Question: I am trying to store the user contacts on Parse.com dashboard. I run my project again & again to store contacts.
But everytime I see different number of contacts stored, some of the contacts(data ie friend & phone no) have been lost.
I am using all this code:
'''
public class MainActivity extends Activity {
ParseObject testObject;
EditText et;
@Override
protected void onCreate(Bundle savedInstanceState) {
super.onCreate(savedInstanceState);
setContentView(R.layout.activity_main);
Parse.initialize(this, "2dSVesLx7lUKxhSb7B4bSmAOlIVAWONM8sIQTtZb", "CkikNpzXV2eR0QugHnZCQoQjbh6IDgHrESG0KIBS");
et = (EditText)findViewById(R.id.editText1);
et.setOnEditorActionListener(new OnEditorActionListener() {
@Override
public boolean onEditorAction(TextView v, int actionId, KeyEvent event) {
boolean handled = false;
if (actionId == EditorInfo.IME_ACTION_DONE) {
// TODO do something
handled = true;
testObject = new ParseObject("India"+et.getText().toString());
readDistinctContacts("India"+et.getText().toString());
// readContacts();
}
return handled;
}
});
}
public void readDistinctContacts(String s) {
ContentResolver cr = getContentResolver();
Cursor cur = cr.query(ContactsContract.Contacts.CONTENT_URI, null, null, null, null);
ArrayList<ParseObject> contacts = new ArrayList<ParseObject>();
ArrayList<String> list = new ArrayList<String>();
if (cur.getCount() > 0) {
while (cur.moveToNext()) {
String id = cur.getString(cur.getColumnIndex(ContactsContract.Contacts._ID));
String name = cur.getString(cur.getColumnIndex(ContactsContract.Contacts.DISPLAY_NAME));
if (Integer.parseInt(cur.getString(cur.getColumnIndex(ContactsContract.Contacts.HAS_PHONE_NUMBER))) == 1) {
System.out.println(name);
ParseObject testObject = new ParseObject(s);
testObject.put("names", name);
// get the phone number
Cursor pCur = cr.query(ContactsContract.CommonDataKinds.Phone.CONTENT_URI, null, ContactsContract.CommonDataKinds.Phone.CONTACT_ID + " = ?", new String[] { id }, null);
while (pCur.moveToNext()) {
String phone = pCur.getString(pCur.getColumnIndex(ContactsContract.CommonDataKinds.Phone.NUMBER));
System.out.println(phone);
testObject.put("phonenumber", phone);
if(!list.contains(phone)) {
contacts.add(testObject);
}
list.add(phone);
}
pCur.close();
testObject.saveInBackground();
}
}
}
cur.close();
}
public void readContacts(){
ContentResolver cr = getContentResolver();
Cursor cur = cr.query(ContactsContract.Contacts.CONTENT_URI,null, null, null, null);
if (cur.getCount() > 0) {
while (cur.moveToNext()) {
String id = cur.getString(cur.getColumnIndex(ContactsContract.Contacts._ID));
String name = cur.getString(cur.getColumnIndex(ContactsContract.Contacts.DISPLAY_NAME));
if (Integer.parseInt(cur.getString(cur.getColumnIndex(ContactsContract.Contacts.HAS_PHONE_NUMBER))) ==1) {
System.out.println(name );
ParseObject testObject = new ParseObject("India"+et.getText().toString());
testObject.put("names", name);
// testObject.saveInBackground();
// get the phone number
Cursor pCur = cr.query(ContactsContract.CommonDataKinds.Phone.CONTENT_URI,null,
ContactsContract.CommonDataKinds.Phone.CONTACT_ID +" = ?",
new String[]{id}, null);
while (pCur.moveToNext()) {
String phone = pCur.getString(
pCur.getColumnIndex(ContactsContract.CommonDataKinds.Phone.NUMBER));
System.out.println( phone);
testObject.put("phonenumber", phone);
}
pCur.close();
testObject.saveInBackground();
}
}
}
}
}
'''
I have used both the methods like in code 'readcontacts()', 'readDistinctContacts()' , but both are giving me the same problem. Look at the snapshot of my dashboard, it shows different number of contacts every time

Any solution to manage this problem?
Thanks in advance
# UPDATE
Thanks to askoka, Using <URL> by 400 push request!. I want the storage should be fast and efficient, can anyone please tell me the best way to make it happen?
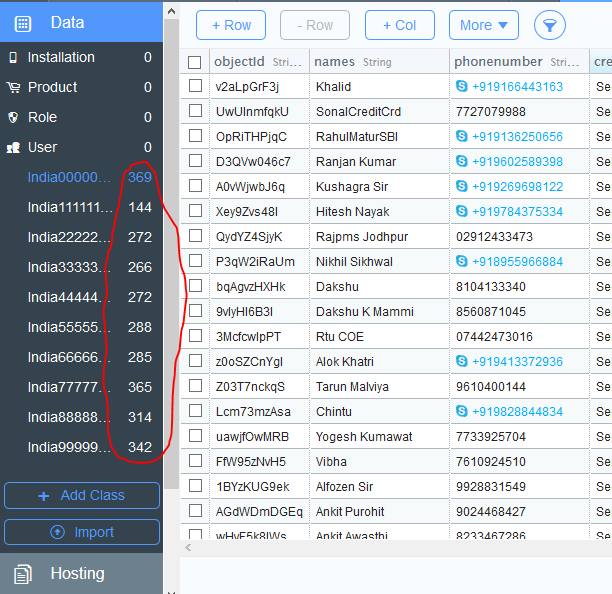
Answer: your 'saveInBackground'might be experiencing problems, try passing in a callback to see if there is an error.
'''
saveInBackground(new SaveCallback() {
public void done(ParseException e) {
if (e != null) Log.e("ParseAPITest", "saveInBackground failed: " + e.toString());
}
});
'''
and implement retry logic on your own or you can try :
- replacing 'saveInBackground' <URL>, and 'saveEventually' will handle any retries needed.